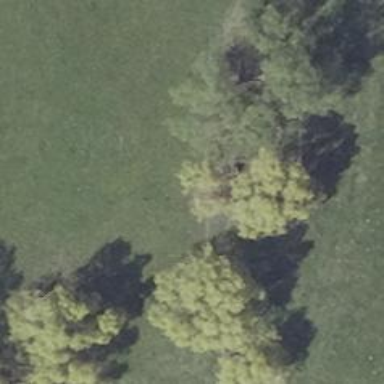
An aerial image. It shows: Deciduous broadleaved tree.